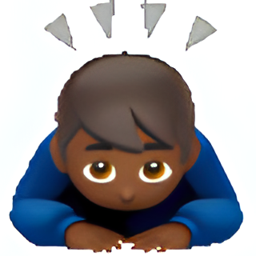
Name: man bowing deeply type 5
Emoji: 🙇🏾‍♂️
Group: People & Body
Sub-group: person-gesture